Question: I have a TabBar with tabs inside and when I click on a tab the vertical line(divider) overlays border of a tab(when I click on a tab there are white borders).
It looks like this:
This is how it looks like

This is my TabBar:
'''
TabBar(
indicatorPadding: EdgeInsets.symmetric(vertical: 10),
indicator: ShapeDecoration(
shape: RoundedRectangleBorder(
borderRadius: BorderRadius.all(Radius.circular(5)),
side: BorderSide(color: Colors.white)),
color: Color(0xFF1C1B20),
),
labelColor: AppColors.whiteE3EAF6,
labelStyle: TextStyle(color: Colors.white),
labelPadding: const EdgeInsets.all(0),
tabs: [
_tab("1M",),
_tab("5M",),
_tab("15M",),
_tab("30M",),
Tab(text: "1H",),
]
)
'''
And this is my custom _tab widget:
'''
Widget _tab(String text) {
return Container(
height: 16,
padding: const EdgeInsets.all(0),
width: double.infinity,
decoration: const BoxDecoration(
border: Border(right: BorderSide(color: Color(0xFF454545), width: 1, style: BorderStyle.solid))),
child: Tab(
text: text,
),
);
}
'''
I want to make this gray line invisible or make it white but I don't know how to fix that
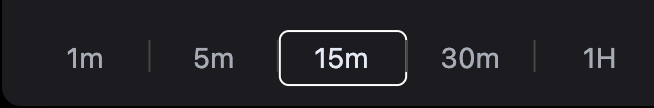
Answer: First define new variable out of build method like this:
'''
int selectedTap = 0;
'''
then change your '_tab' to this:
'''
Widget _tab(String text, int index) {
return Container(
height: 16,
padding: const EdgeInsets.all(0),
width: double.infinity,
decoration: BoxDecoration(
border: index == selectedTap
? null
: Border(
right: BorderSide(
color: Color(0xFF454545),
width: 1,
style: BorderStyle.solid),
)),
child: Tab(
text: text,
),
);
}
'''
and use it like this:
'''
TabBar(
indicatorPadding: EdgeInsets.symmetric(vertical: 10),
indicator: ShapeDecoration(
shape: RoundedRectangleBorder(
borderRadius: BorderRadius.all(Radius.circular(5)),
side: BorderSide(color: Colors.white)),
color: Color(0xFF1C1B20),
),
labelColor: AppColors.whiteE3EAF6,
labelStyle: TextStyle(color: Colors.white),
labelPadding: const EdgeInsets.all(0),
tabs: [
_tab("1M", 0),
_tab("5M", 1),
_tab("15M", 2),
_tab("30M", 3),
Tab(text: "1H",),
],
onTap: (index) {
setState(() {
selectedTap = index;
});
},
)
'''
<URL>